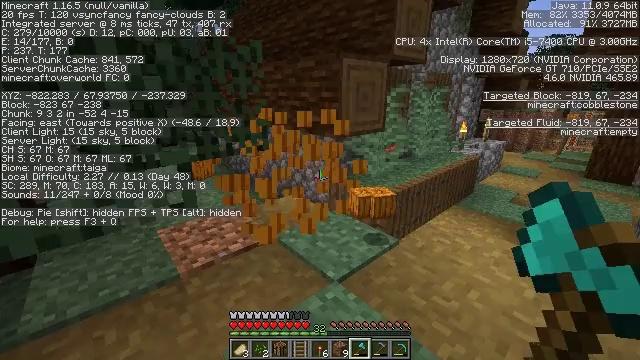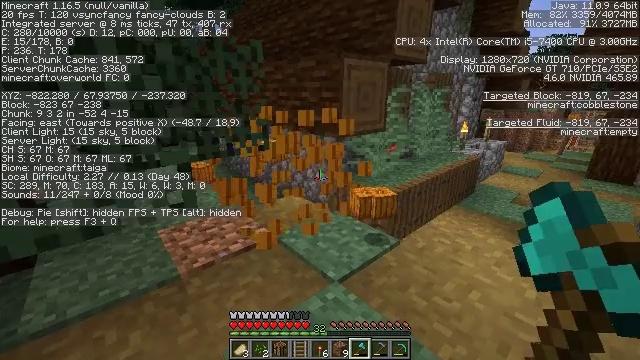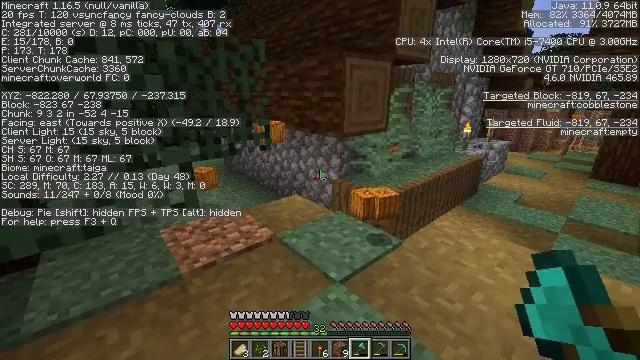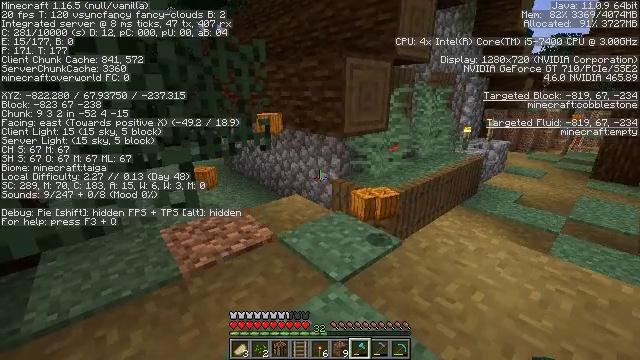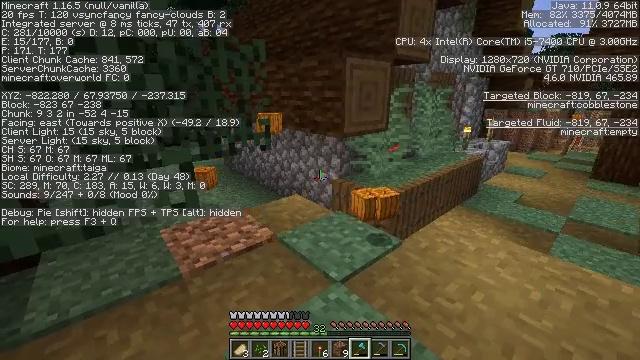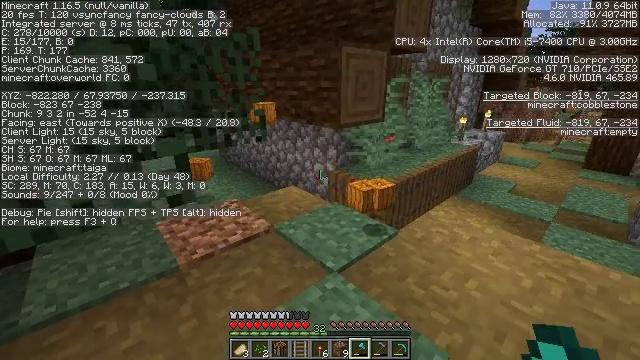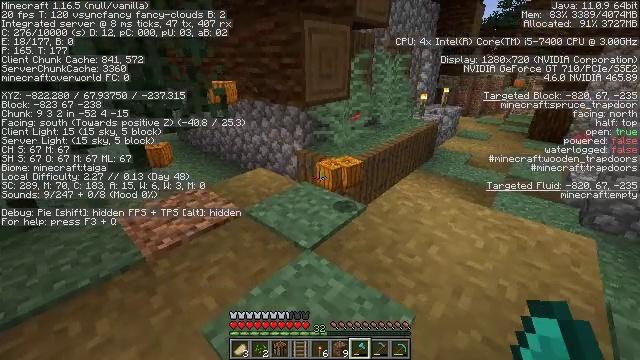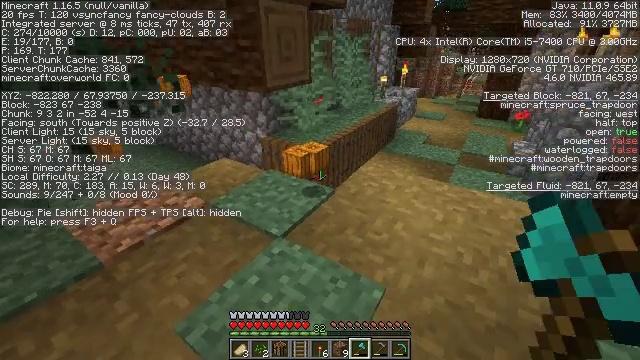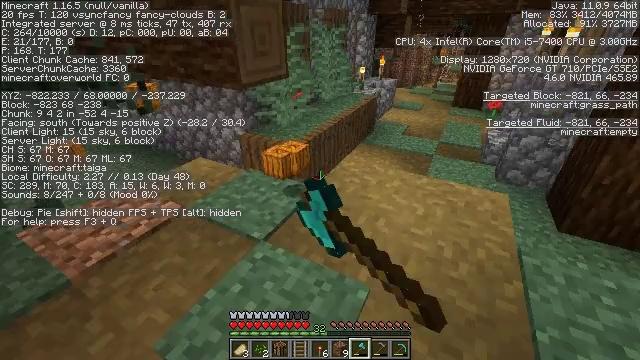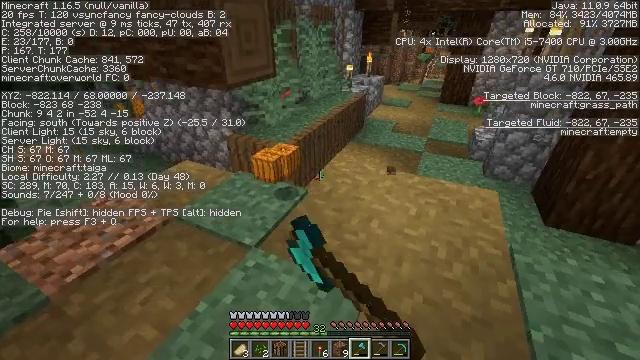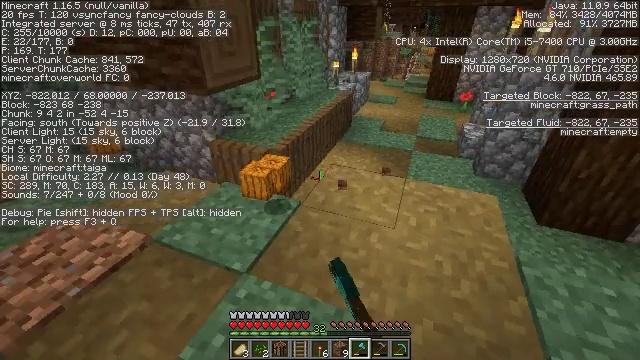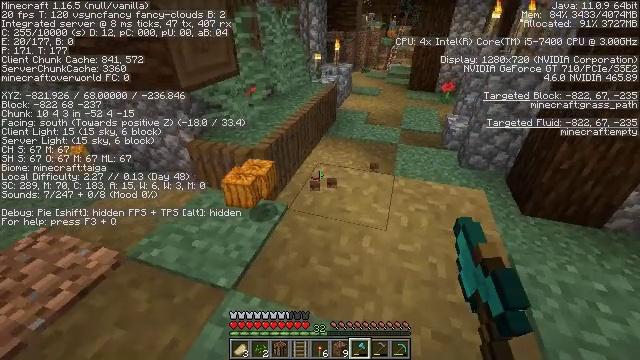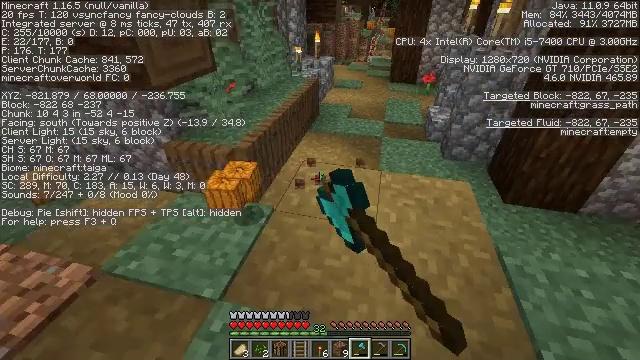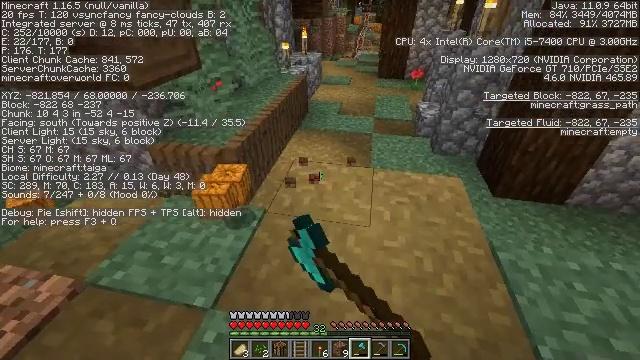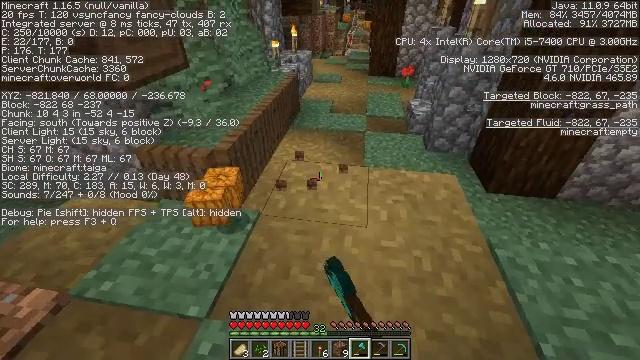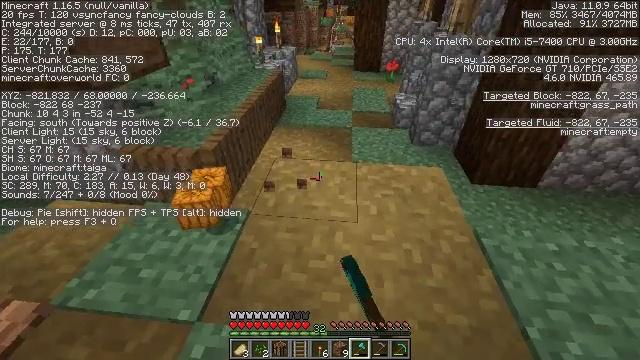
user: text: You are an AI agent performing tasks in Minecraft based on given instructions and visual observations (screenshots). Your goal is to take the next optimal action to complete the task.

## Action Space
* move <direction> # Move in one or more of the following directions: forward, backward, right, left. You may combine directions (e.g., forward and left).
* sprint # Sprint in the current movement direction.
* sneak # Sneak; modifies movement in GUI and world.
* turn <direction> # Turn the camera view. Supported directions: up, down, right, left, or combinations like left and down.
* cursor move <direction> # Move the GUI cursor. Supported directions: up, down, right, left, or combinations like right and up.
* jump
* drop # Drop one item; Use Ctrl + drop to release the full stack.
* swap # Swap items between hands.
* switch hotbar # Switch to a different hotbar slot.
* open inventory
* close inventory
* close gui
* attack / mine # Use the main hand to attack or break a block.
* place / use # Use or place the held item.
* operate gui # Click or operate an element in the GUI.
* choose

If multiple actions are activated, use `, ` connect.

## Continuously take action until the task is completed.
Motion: motion action
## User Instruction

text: Reclaim the grass path segment.
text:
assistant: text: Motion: attack / mine
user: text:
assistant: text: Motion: attack / mine
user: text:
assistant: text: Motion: attack / mine
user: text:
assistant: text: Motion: attack / mine
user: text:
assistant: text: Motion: turn down, attack / mine
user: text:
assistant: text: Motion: turn right and down, attack / mine
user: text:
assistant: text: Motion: turn right and down, attack / mine
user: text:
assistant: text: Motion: move forward, turn right and down, attack / mine
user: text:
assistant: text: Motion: move forward and move left, turn right, attack / mine
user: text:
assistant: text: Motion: move forward, turn right, attack / mine
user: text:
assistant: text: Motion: move forward, turn right and down, attack / mine
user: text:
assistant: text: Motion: turn right and down, attack / mine
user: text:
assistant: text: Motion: turn right
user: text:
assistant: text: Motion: turn right
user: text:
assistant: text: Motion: turn right
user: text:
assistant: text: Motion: turn right
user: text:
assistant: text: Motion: no_op
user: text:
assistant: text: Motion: no_op
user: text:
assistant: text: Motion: attack / mine
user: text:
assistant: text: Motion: attack / mine
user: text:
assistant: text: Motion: attack / mine
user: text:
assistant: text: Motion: attack / mine
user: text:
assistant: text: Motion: attack / mine
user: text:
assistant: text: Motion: attack / mine
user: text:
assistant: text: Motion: attack / mine
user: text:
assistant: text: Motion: attack / mine
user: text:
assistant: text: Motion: attack / mine
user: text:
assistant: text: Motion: attack / mine
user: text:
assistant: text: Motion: attack / mine
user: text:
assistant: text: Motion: attack / mine